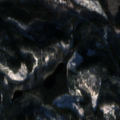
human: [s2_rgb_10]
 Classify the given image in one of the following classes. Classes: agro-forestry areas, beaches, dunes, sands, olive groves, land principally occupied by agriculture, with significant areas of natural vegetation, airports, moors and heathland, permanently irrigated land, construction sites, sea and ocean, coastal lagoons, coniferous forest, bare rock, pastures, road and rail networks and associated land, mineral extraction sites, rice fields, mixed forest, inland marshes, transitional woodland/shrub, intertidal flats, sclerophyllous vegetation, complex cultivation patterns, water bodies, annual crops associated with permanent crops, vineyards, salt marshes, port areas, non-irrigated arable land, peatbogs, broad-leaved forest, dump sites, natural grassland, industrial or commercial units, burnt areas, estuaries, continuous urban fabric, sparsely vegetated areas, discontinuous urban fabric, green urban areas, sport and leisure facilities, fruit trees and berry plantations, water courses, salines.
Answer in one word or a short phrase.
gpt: coniferous forest, mixed forest, transitional woodland/shrub, water bodies